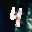
Label: 4